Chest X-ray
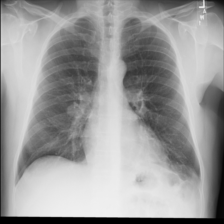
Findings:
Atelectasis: negative
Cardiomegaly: negative
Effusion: negative
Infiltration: negative
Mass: negative
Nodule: positive
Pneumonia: negative
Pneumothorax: negative
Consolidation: negative
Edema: negative
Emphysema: negative
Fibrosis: negative
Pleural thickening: negative
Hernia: negative